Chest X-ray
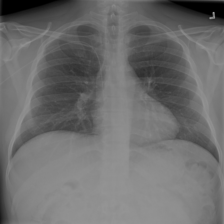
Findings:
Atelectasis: negative
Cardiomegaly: negative
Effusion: negative
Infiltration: negative
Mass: negative
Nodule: negative
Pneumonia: negative
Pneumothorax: negative
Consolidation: negative
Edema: negative
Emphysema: negative
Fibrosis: negative
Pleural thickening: negative
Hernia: negative